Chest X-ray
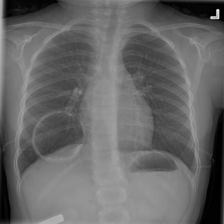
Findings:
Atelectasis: negative
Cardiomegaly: negative
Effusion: negative
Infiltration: negative
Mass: negative
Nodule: negative
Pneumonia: negative
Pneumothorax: negative
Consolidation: negative
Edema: negative
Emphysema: negative
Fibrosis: negative
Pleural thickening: negative
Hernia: negative